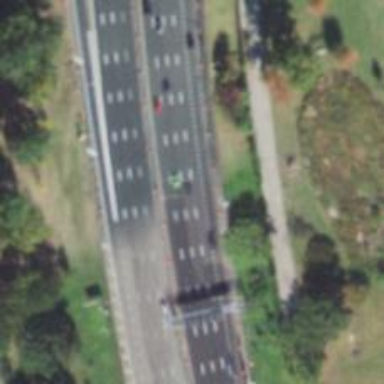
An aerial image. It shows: Motorway junction.